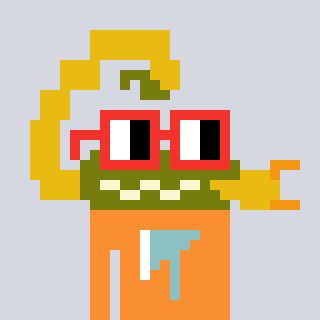
a pixel art character with square red glasses, a scorpion-shaped head and a orange-colored body on a cool background